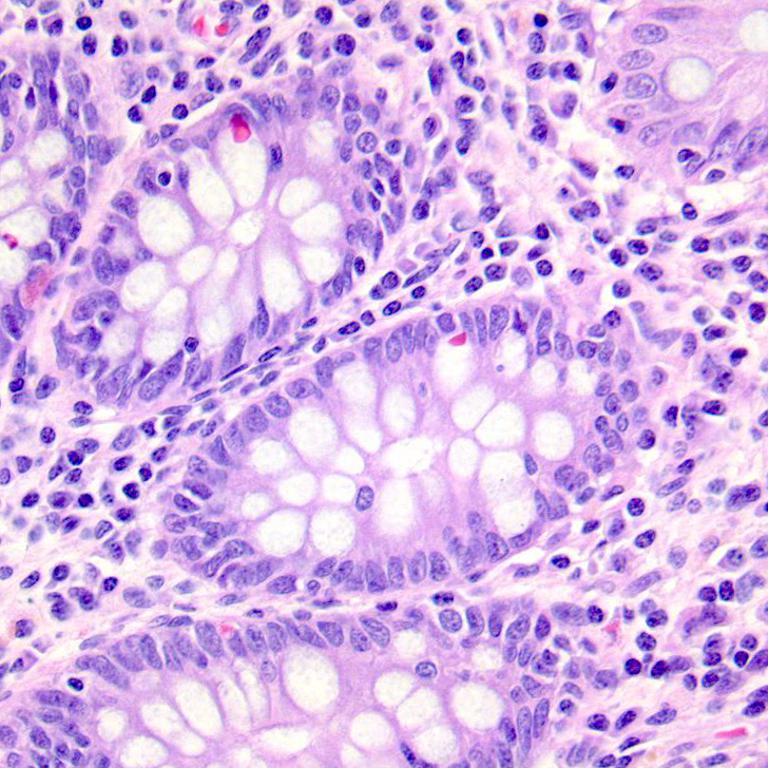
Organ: colon
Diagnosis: benign